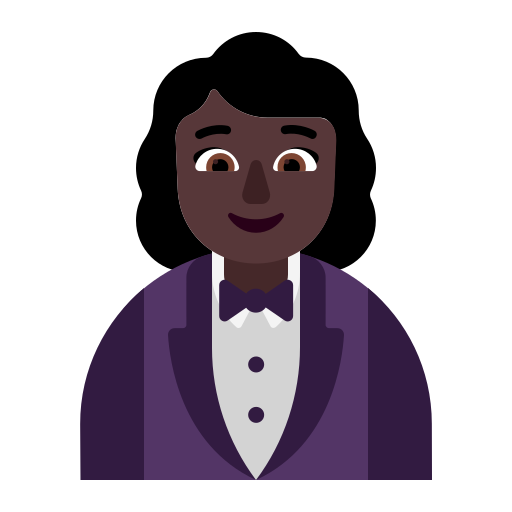
woman in tuxedo flat dark